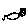
Label: cat